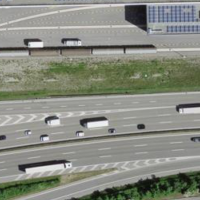
EUNIS habitat code: 57
Species observed at this site:
Milvus milvus